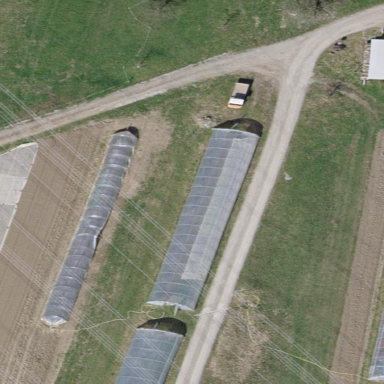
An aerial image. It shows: Greenhouse.